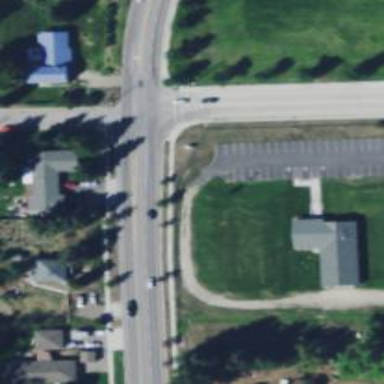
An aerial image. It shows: Unmarked road crossing.